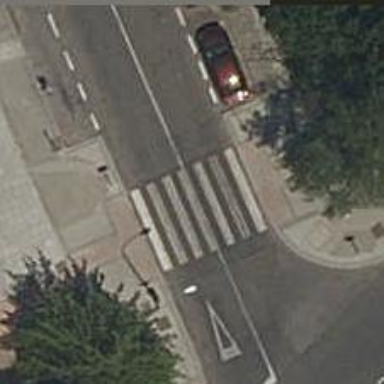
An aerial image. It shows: Pedestrian crossing with zebra markings on the footway.